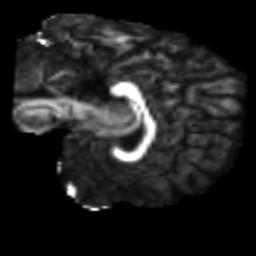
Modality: FA
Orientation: sagittal
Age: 20
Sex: female
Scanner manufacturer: siemens
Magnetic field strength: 3 T
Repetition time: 2.3 s
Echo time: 0.085 s